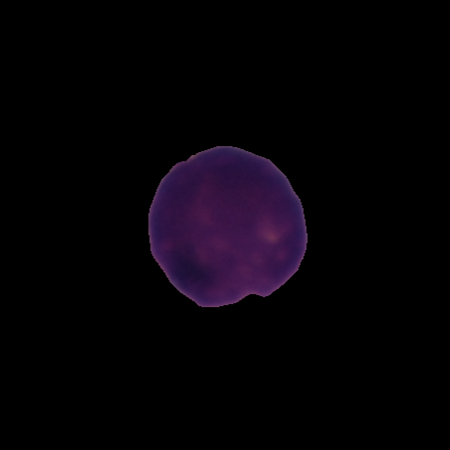
Label: healthy